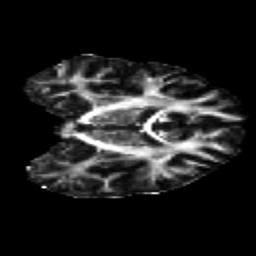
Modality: FA
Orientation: coronal
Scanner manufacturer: ge
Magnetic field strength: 3 T
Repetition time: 8.8 s
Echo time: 0.085 s